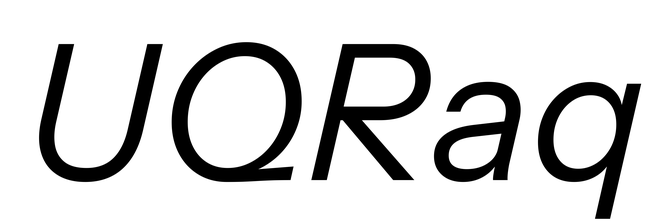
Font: InstrumentSans-Italic_Italic